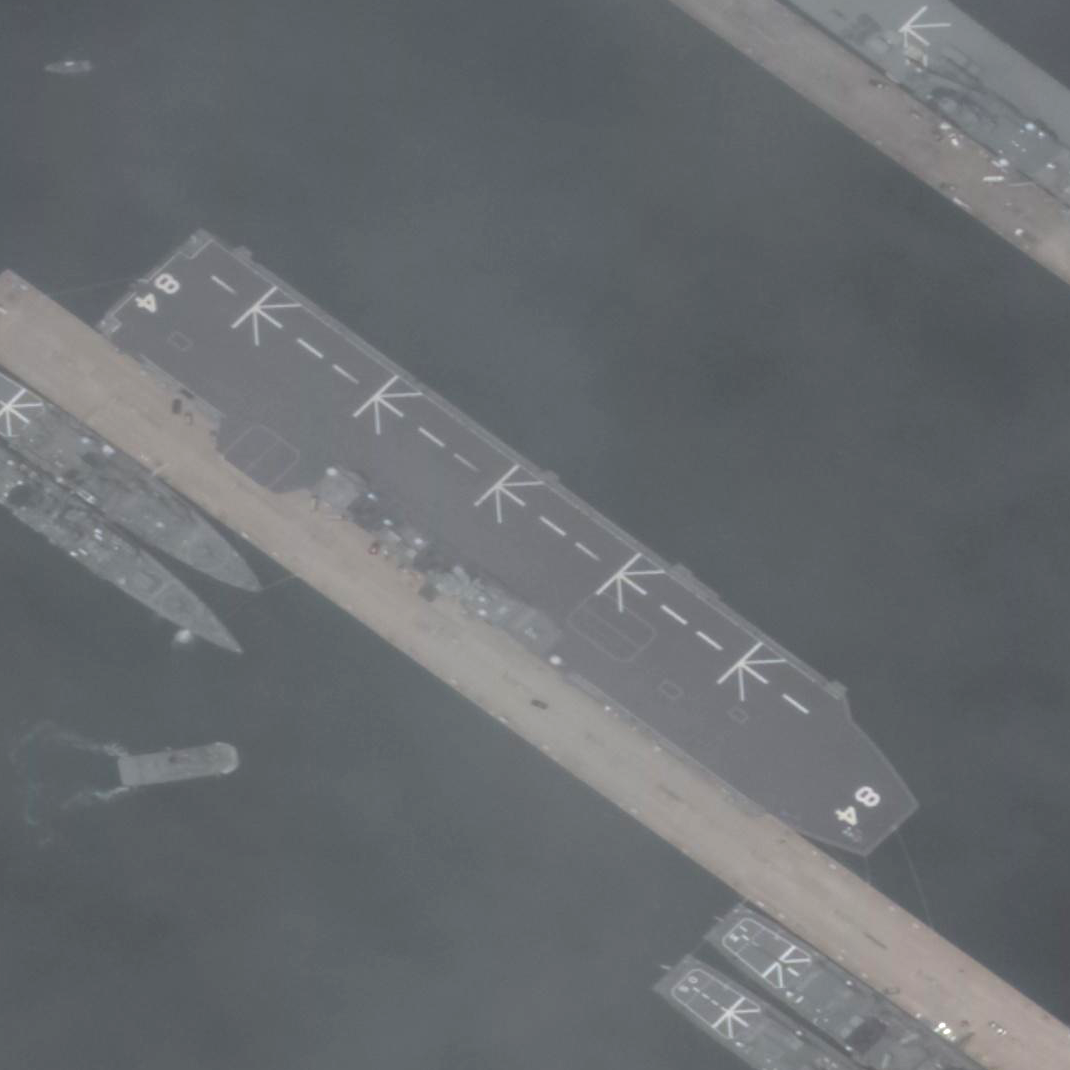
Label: assault